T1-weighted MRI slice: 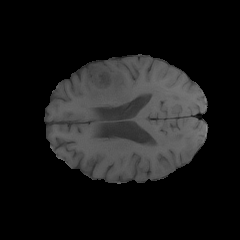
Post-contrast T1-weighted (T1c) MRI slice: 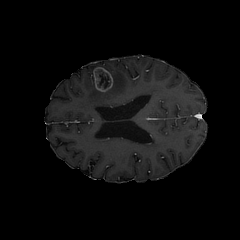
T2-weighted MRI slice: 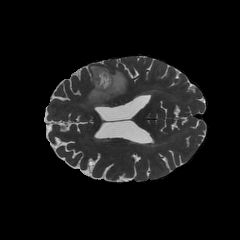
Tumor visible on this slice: yes